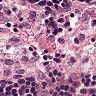
Metastatic tissue present: no